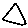
Label: triangle